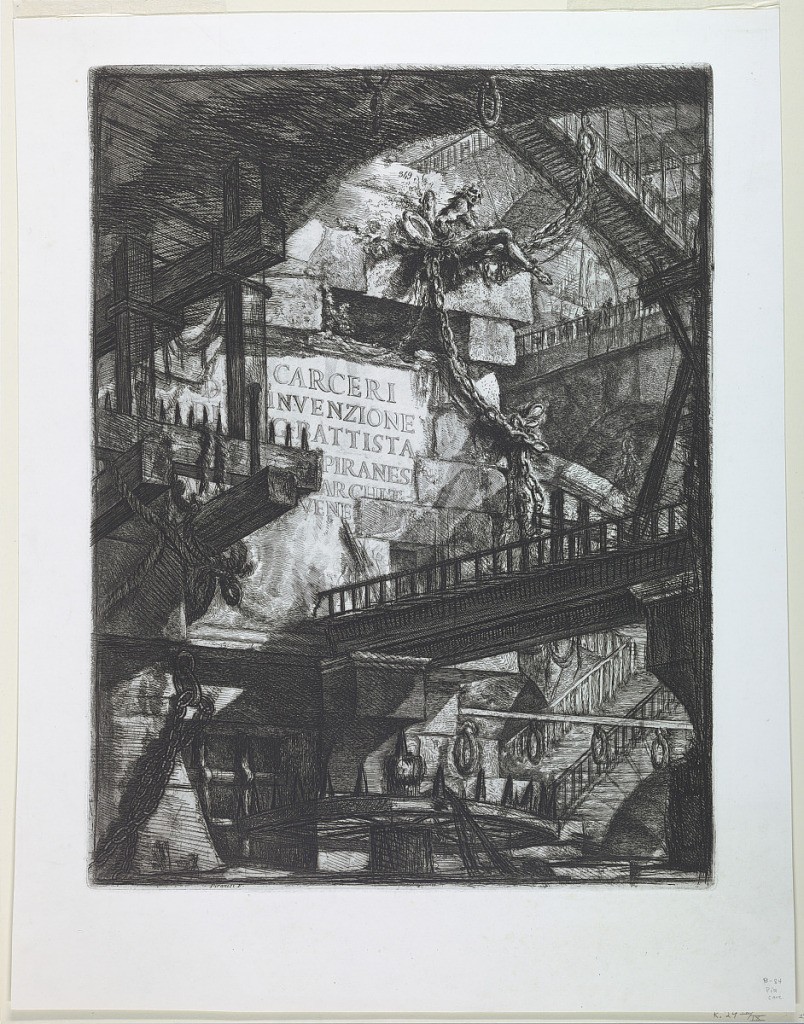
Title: Carceri Series, Title Page
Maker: Giovanni Battista Piranesi, Italian, 1720–1778
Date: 1745
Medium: Etching
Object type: Print
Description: Vertical Rectangle. Interior of a large stone chamber, spanned by bridges. Below a seated figure in chains, the title: "CARCERI / INVENZIONE / G. BATTISTA / PIRANESI/ ARCIT. /VENE (ZIANO)". Above the seated figure, the Calcografia number 349.